Interaction volume radius: 5 \u00c5
Interaction volume height: 10 \u00c5
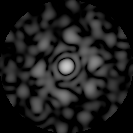
Disorder parameter: 0.7541